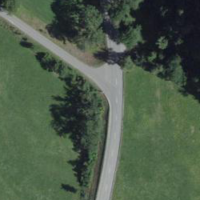
EUNIS habitat code: 24
Species observed at this site:
Cornus sanguinea